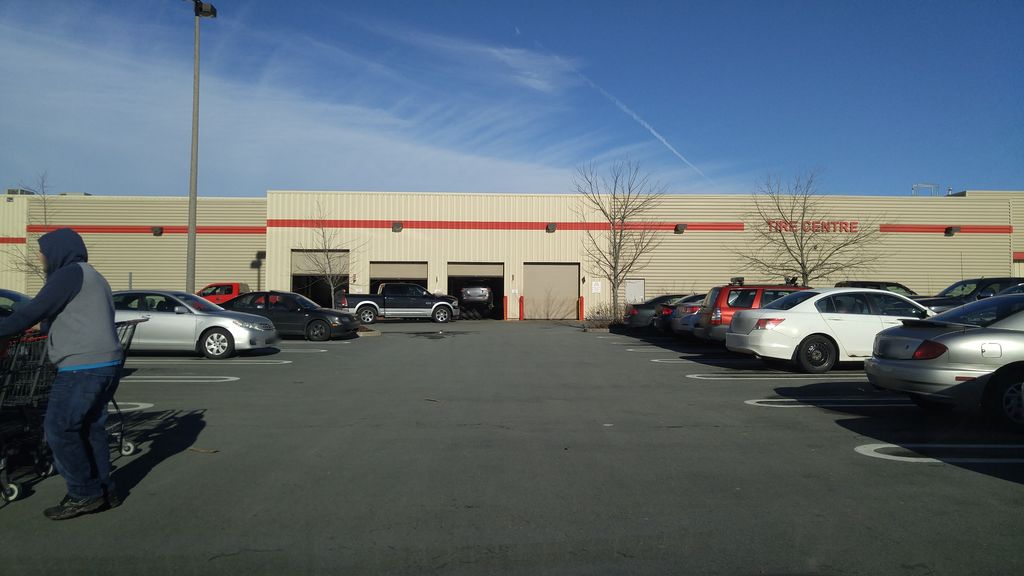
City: halifax